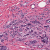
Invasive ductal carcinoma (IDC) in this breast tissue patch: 1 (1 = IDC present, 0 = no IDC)